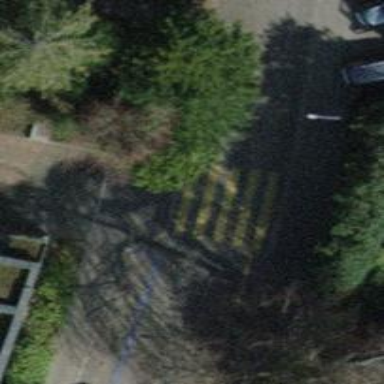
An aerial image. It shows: Paved footway with crossing.